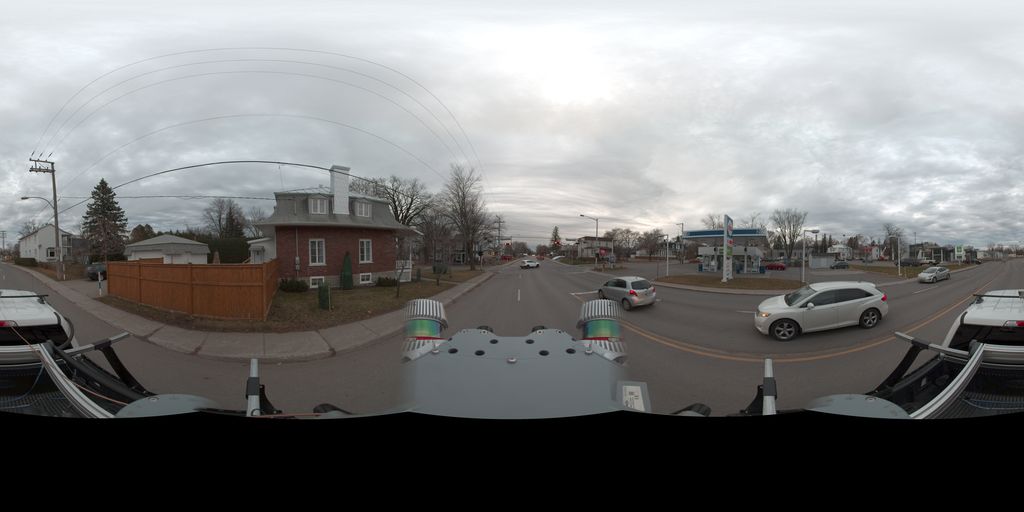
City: quebec_city